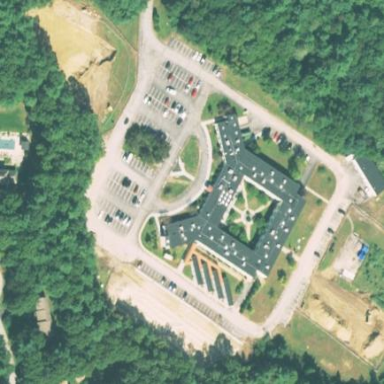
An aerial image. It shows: Hospital providing healthcare services.